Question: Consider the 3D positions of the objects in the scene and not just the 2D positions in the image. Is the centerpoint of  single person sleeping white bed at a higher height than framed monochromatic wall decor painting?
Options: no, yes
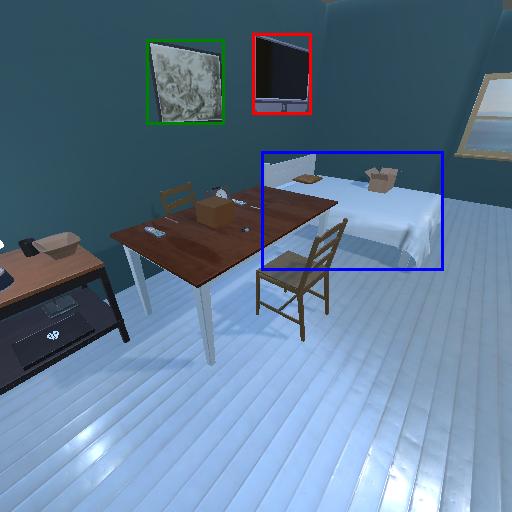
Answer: no